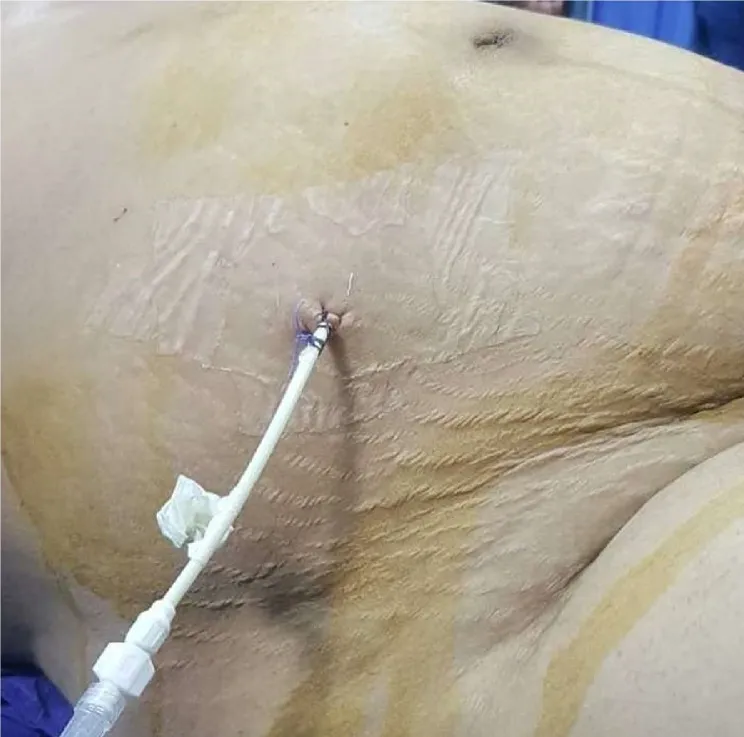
Percutaneous pigtail drain at the right lower abdomen.
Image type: medical_photograph (other_medical_photograph)